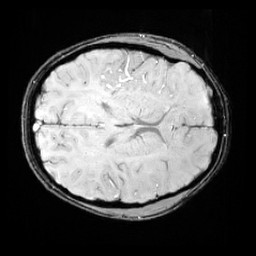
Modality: SWI
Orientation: axial
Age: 12
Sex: male
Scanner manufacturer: siemens
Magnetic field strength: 3 T
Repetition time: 0.027 s
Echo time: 0.02 s